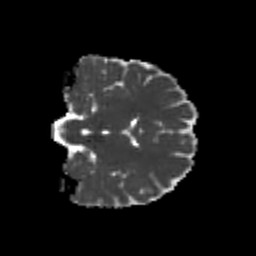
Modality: MD
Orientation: coronal
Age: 22
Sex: female
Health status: healthy
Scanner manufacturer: philips
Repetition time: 7.393 s
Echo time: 0.08599 s